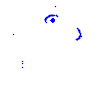
Particle: proton